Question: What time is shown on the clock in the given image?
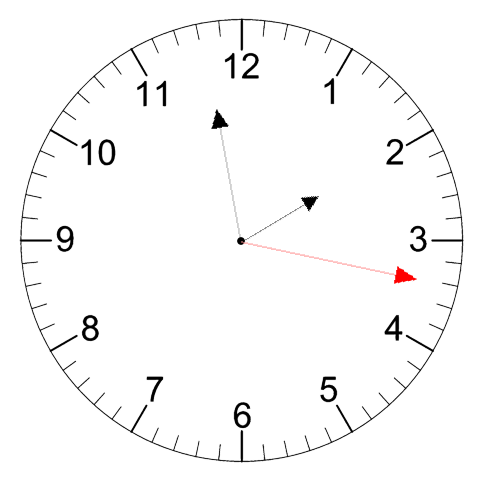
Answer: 01:58:17